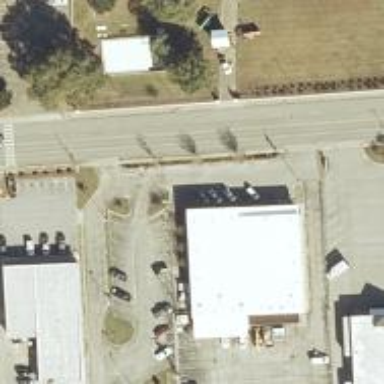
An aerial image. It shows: Post office.